Question: What alarm sound?
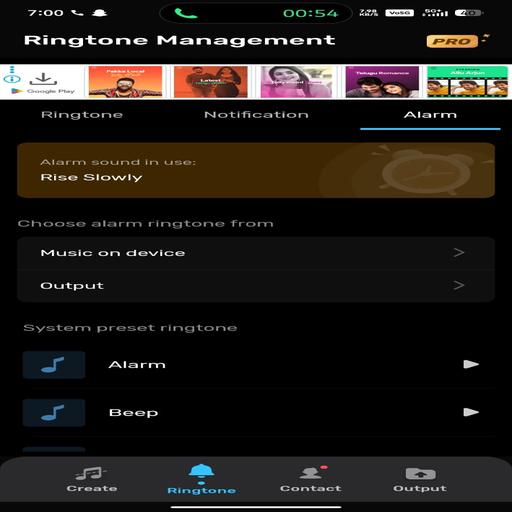
Answer: Rise Slowly.